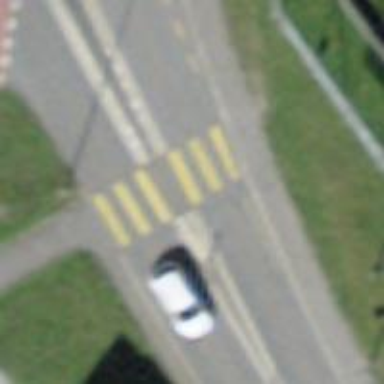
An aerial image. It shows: Zebra crossing on the road.